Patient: sex F, age 77
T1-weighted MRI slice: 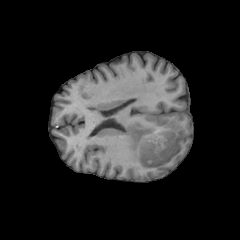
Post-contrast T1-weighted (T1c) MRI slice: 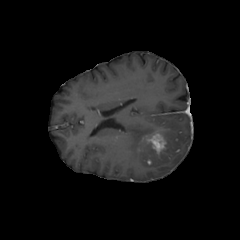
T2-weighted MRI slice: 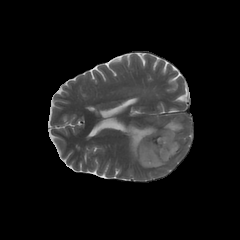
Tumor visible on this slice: yes
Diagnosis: Glioblastoma, IDH-wildtype
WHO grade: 4